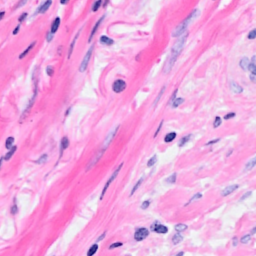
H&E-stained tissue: Breast